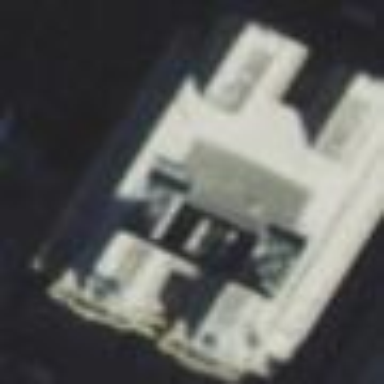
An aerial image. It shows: The building has flat concrete roof.